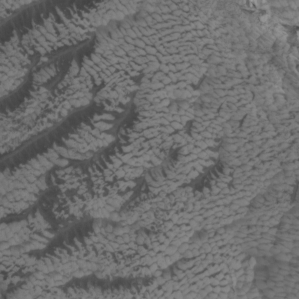
Label: non_frost